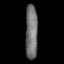
Tissue: lung
Cell type: T cells
Senescence score: 0.1844
Nuclear area (px): 653
Mean DAPI intensity: 114.075